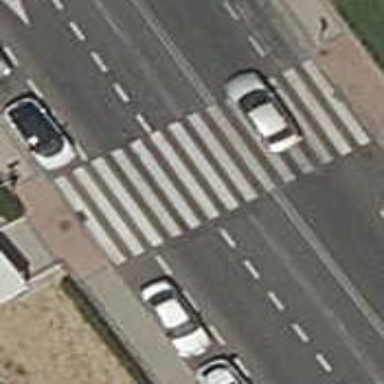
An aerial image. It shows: Uncontrolled road crossing.